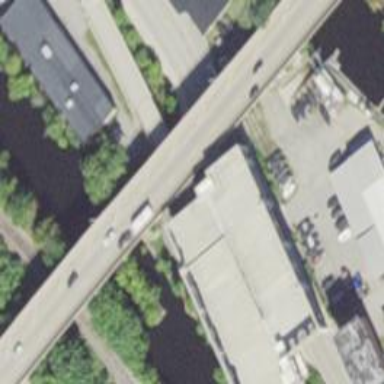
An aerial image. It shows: Driveway bridge labeled as Transfer Station Bridge.